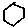
Label: hexagon